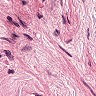
Metastatic tissue present: no